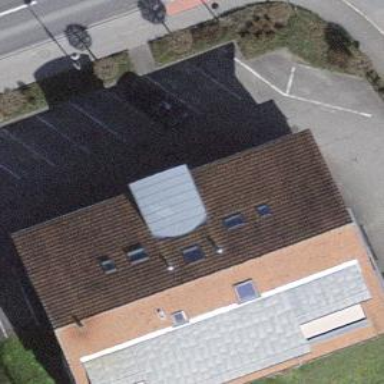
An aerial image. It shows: Village town hall.